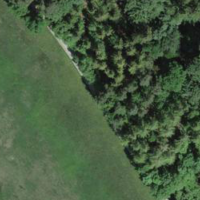
EUNIS habitat code: 44
Species observed at this site:
Euphorbia cyparissias